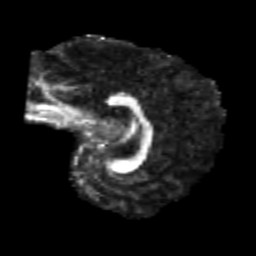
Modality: FA
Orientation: sagittal
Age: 21
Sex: female
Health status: healthy
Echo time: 0.074 s